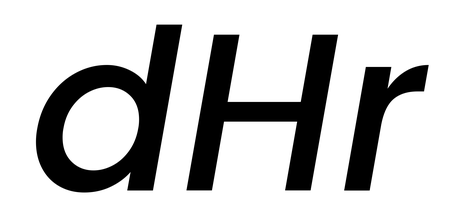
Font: Poppins-MediumItalic